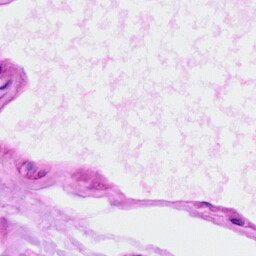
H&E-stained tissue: Ovarian